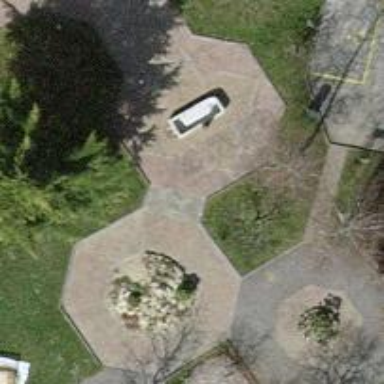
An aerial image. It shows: Fountain.